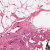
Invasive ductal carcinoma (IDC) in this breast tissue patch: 0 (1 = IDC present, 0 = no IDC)